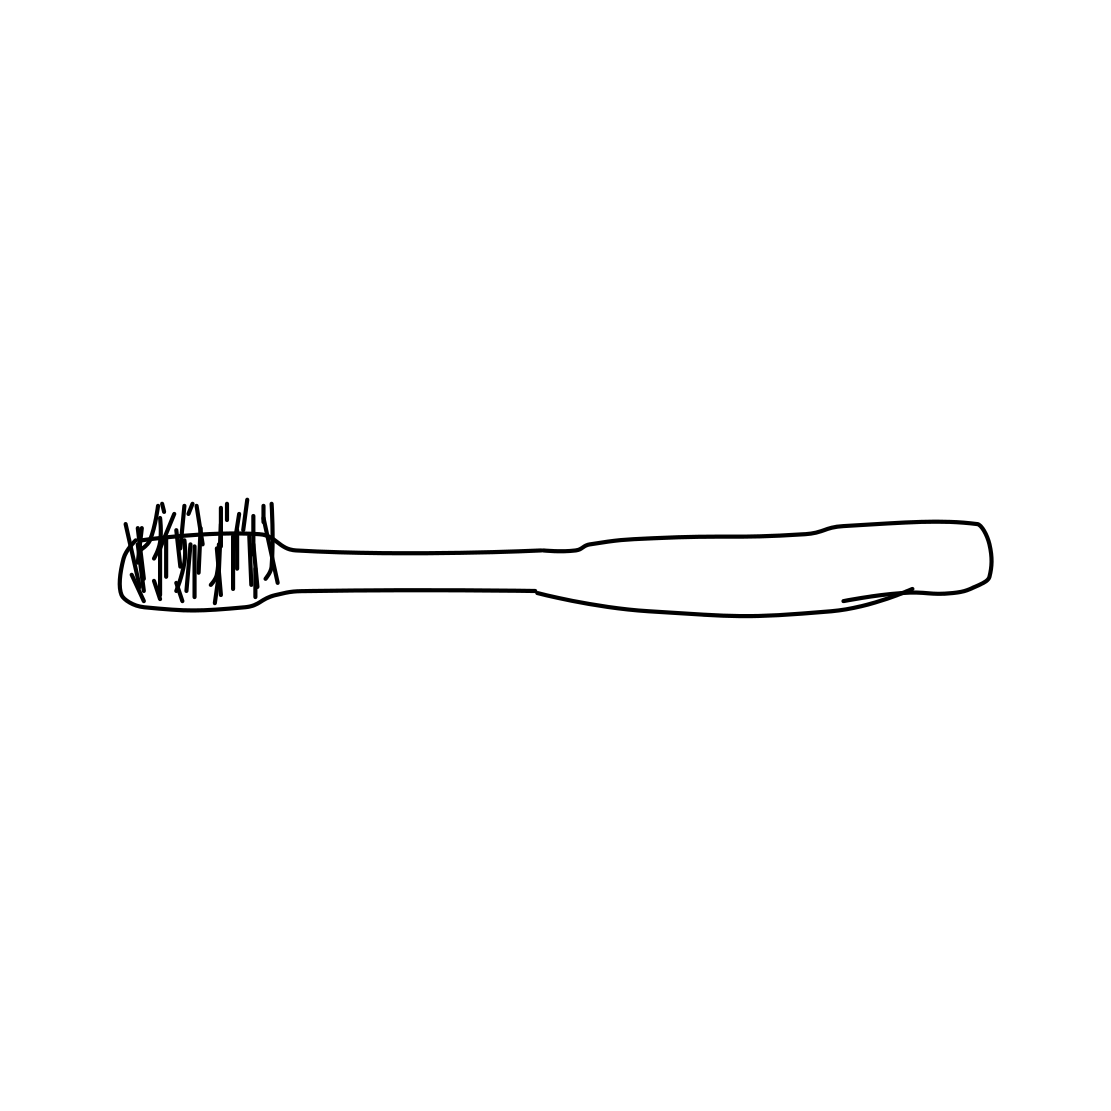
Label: toothbrush